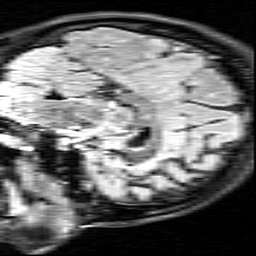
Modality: FLAIR
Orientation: sagittal
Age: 23
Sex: female
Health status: healthy
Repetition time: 12 s
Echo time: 0.095 s